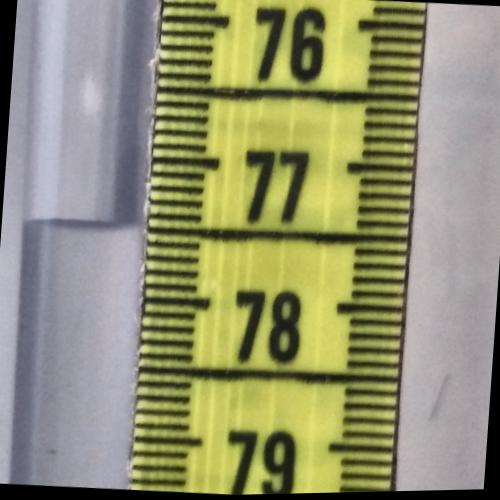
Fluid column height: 77.5 cm